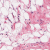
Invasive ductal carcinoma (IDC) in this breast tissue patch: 0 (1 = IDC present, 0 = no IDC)